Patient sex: M
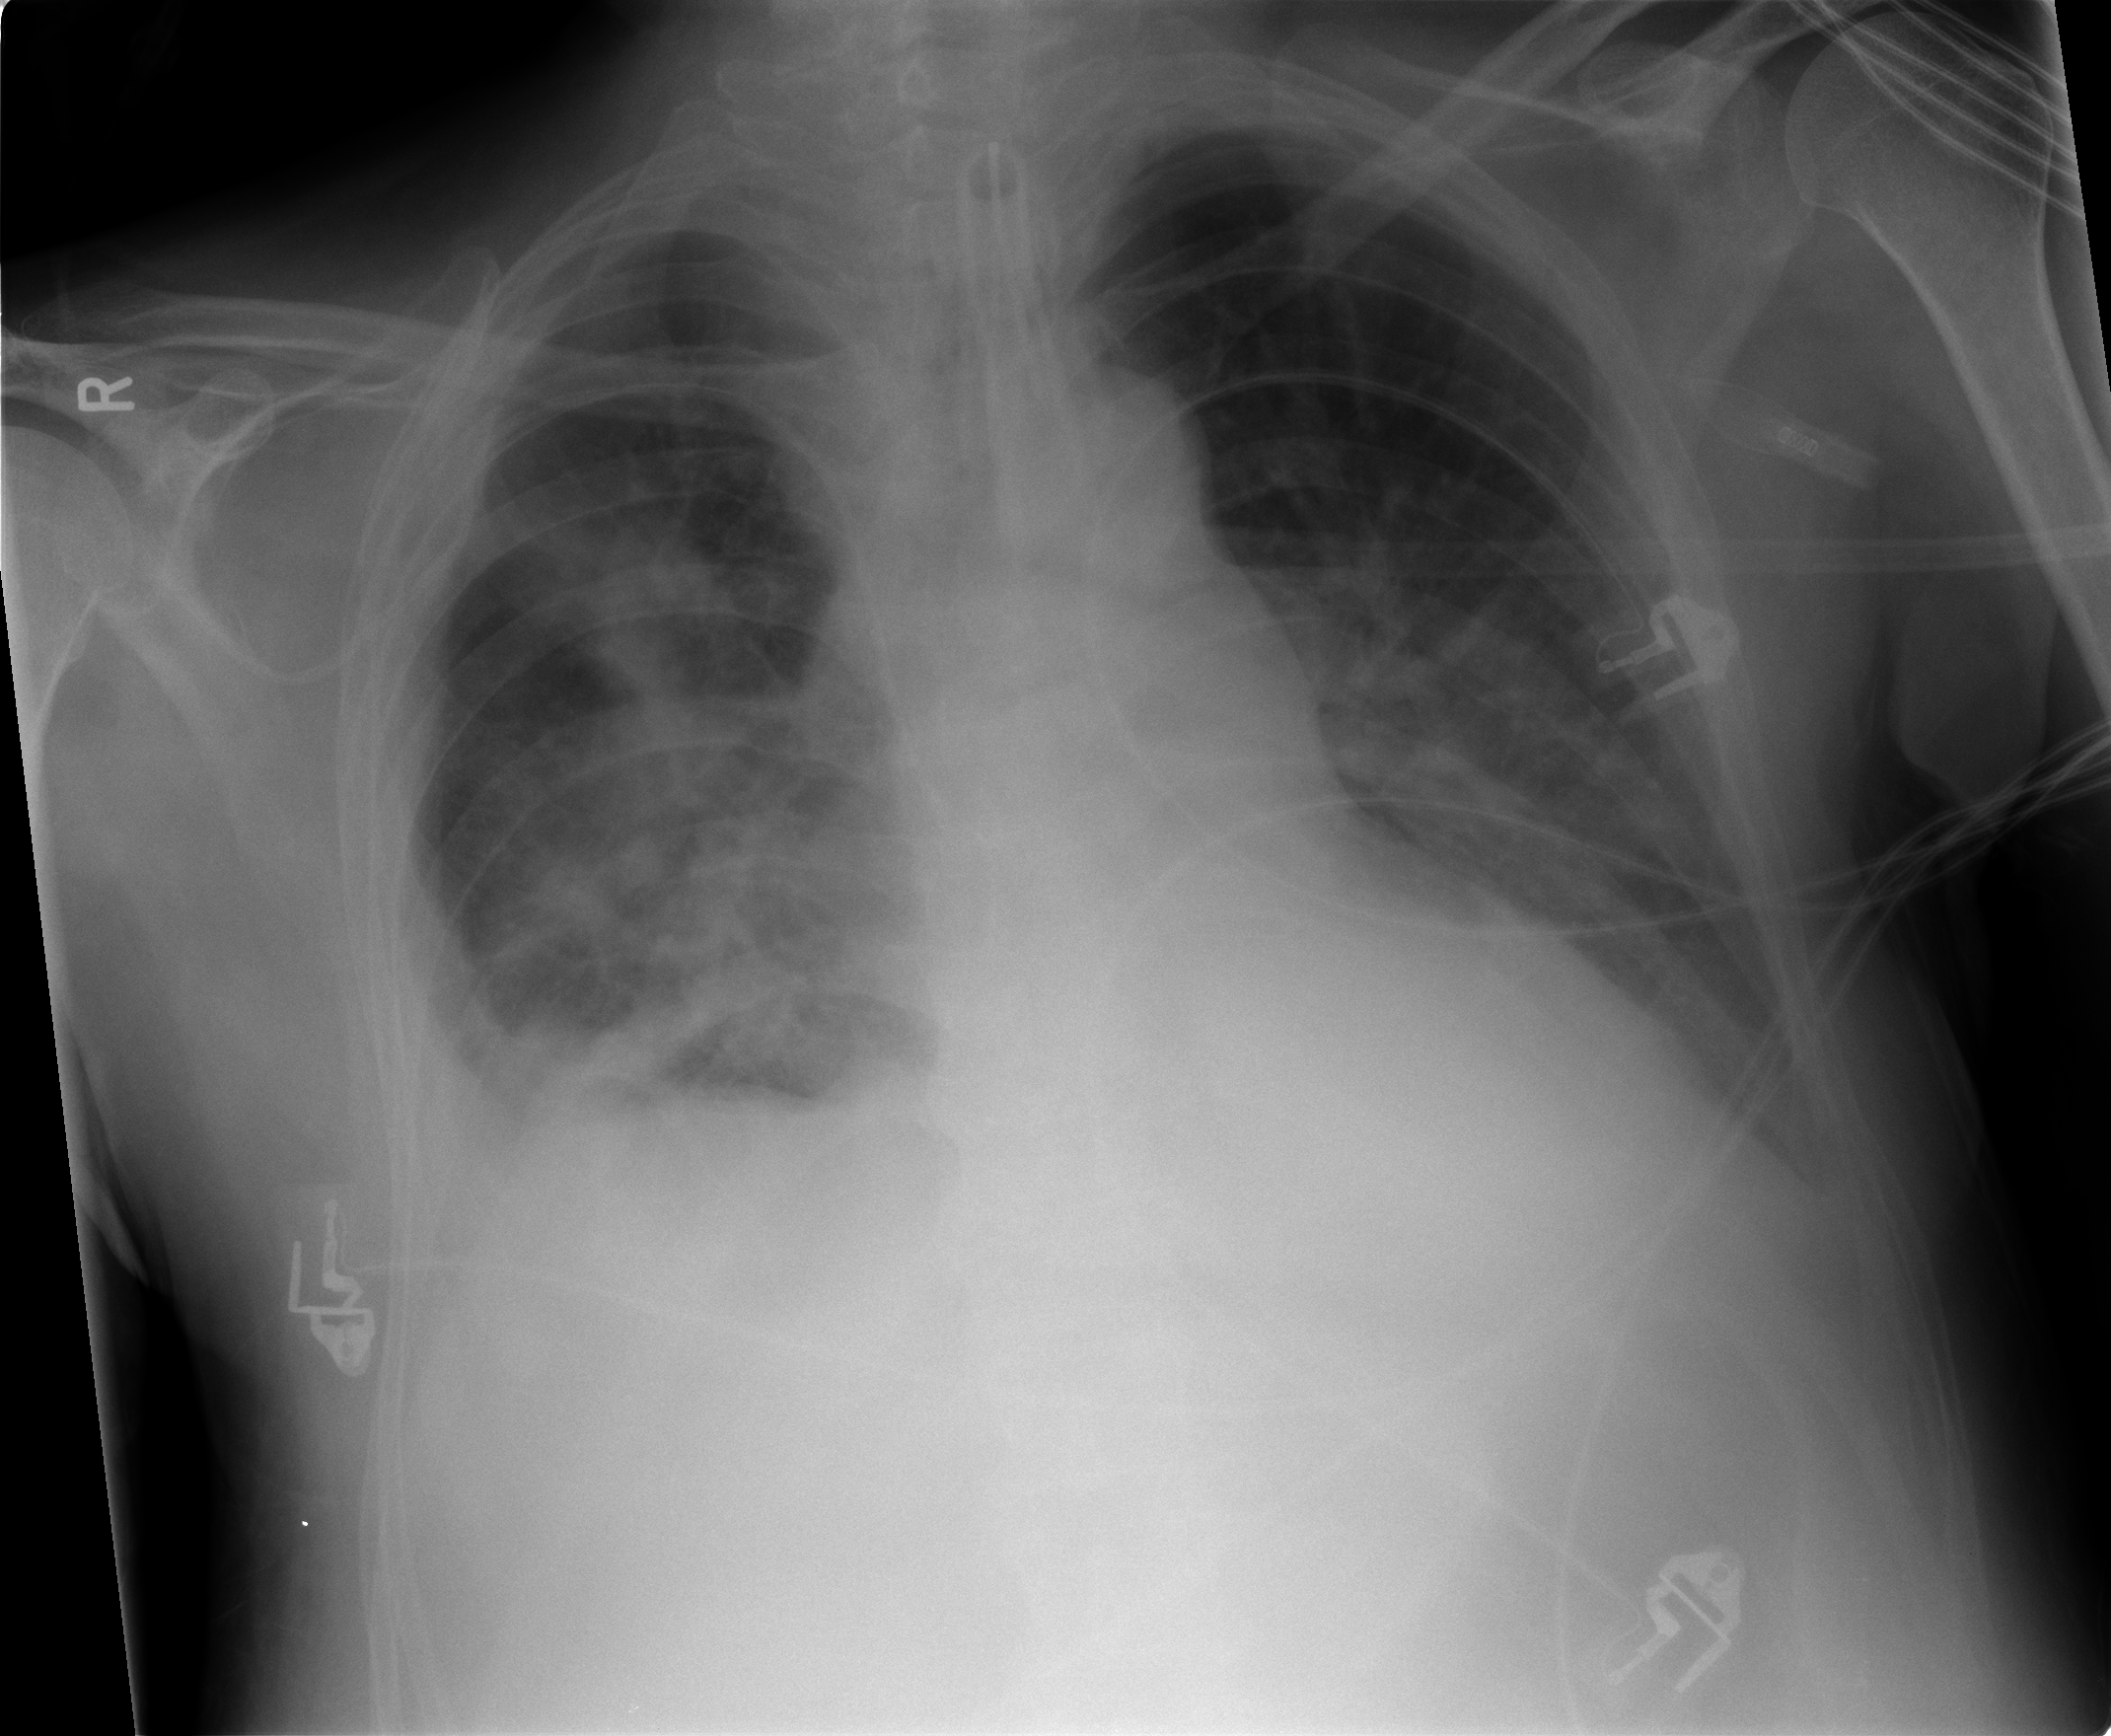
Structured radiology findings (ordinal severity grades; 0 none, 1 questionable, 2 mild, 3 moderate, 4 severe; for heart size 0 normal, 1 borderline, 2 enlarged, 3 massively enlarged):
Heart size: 2
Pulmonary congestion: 0
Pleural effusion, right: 3
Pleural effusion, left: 0
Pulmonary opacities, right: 4
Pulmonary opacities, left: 0
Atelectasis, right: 3
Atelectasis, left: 2